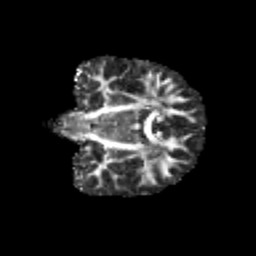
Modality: FA
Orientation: coronal
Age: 11
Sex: male
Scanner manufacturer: siemens
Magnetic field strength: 3 T
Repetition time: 3.8 s
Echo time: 0.07 s